Question: I have a little problem, my appliction always display my icon in the menu, home screen stc. My app is a wallpaper app, but in the wallpaper setting list always display a gray images without my icon. Where I can configure that?

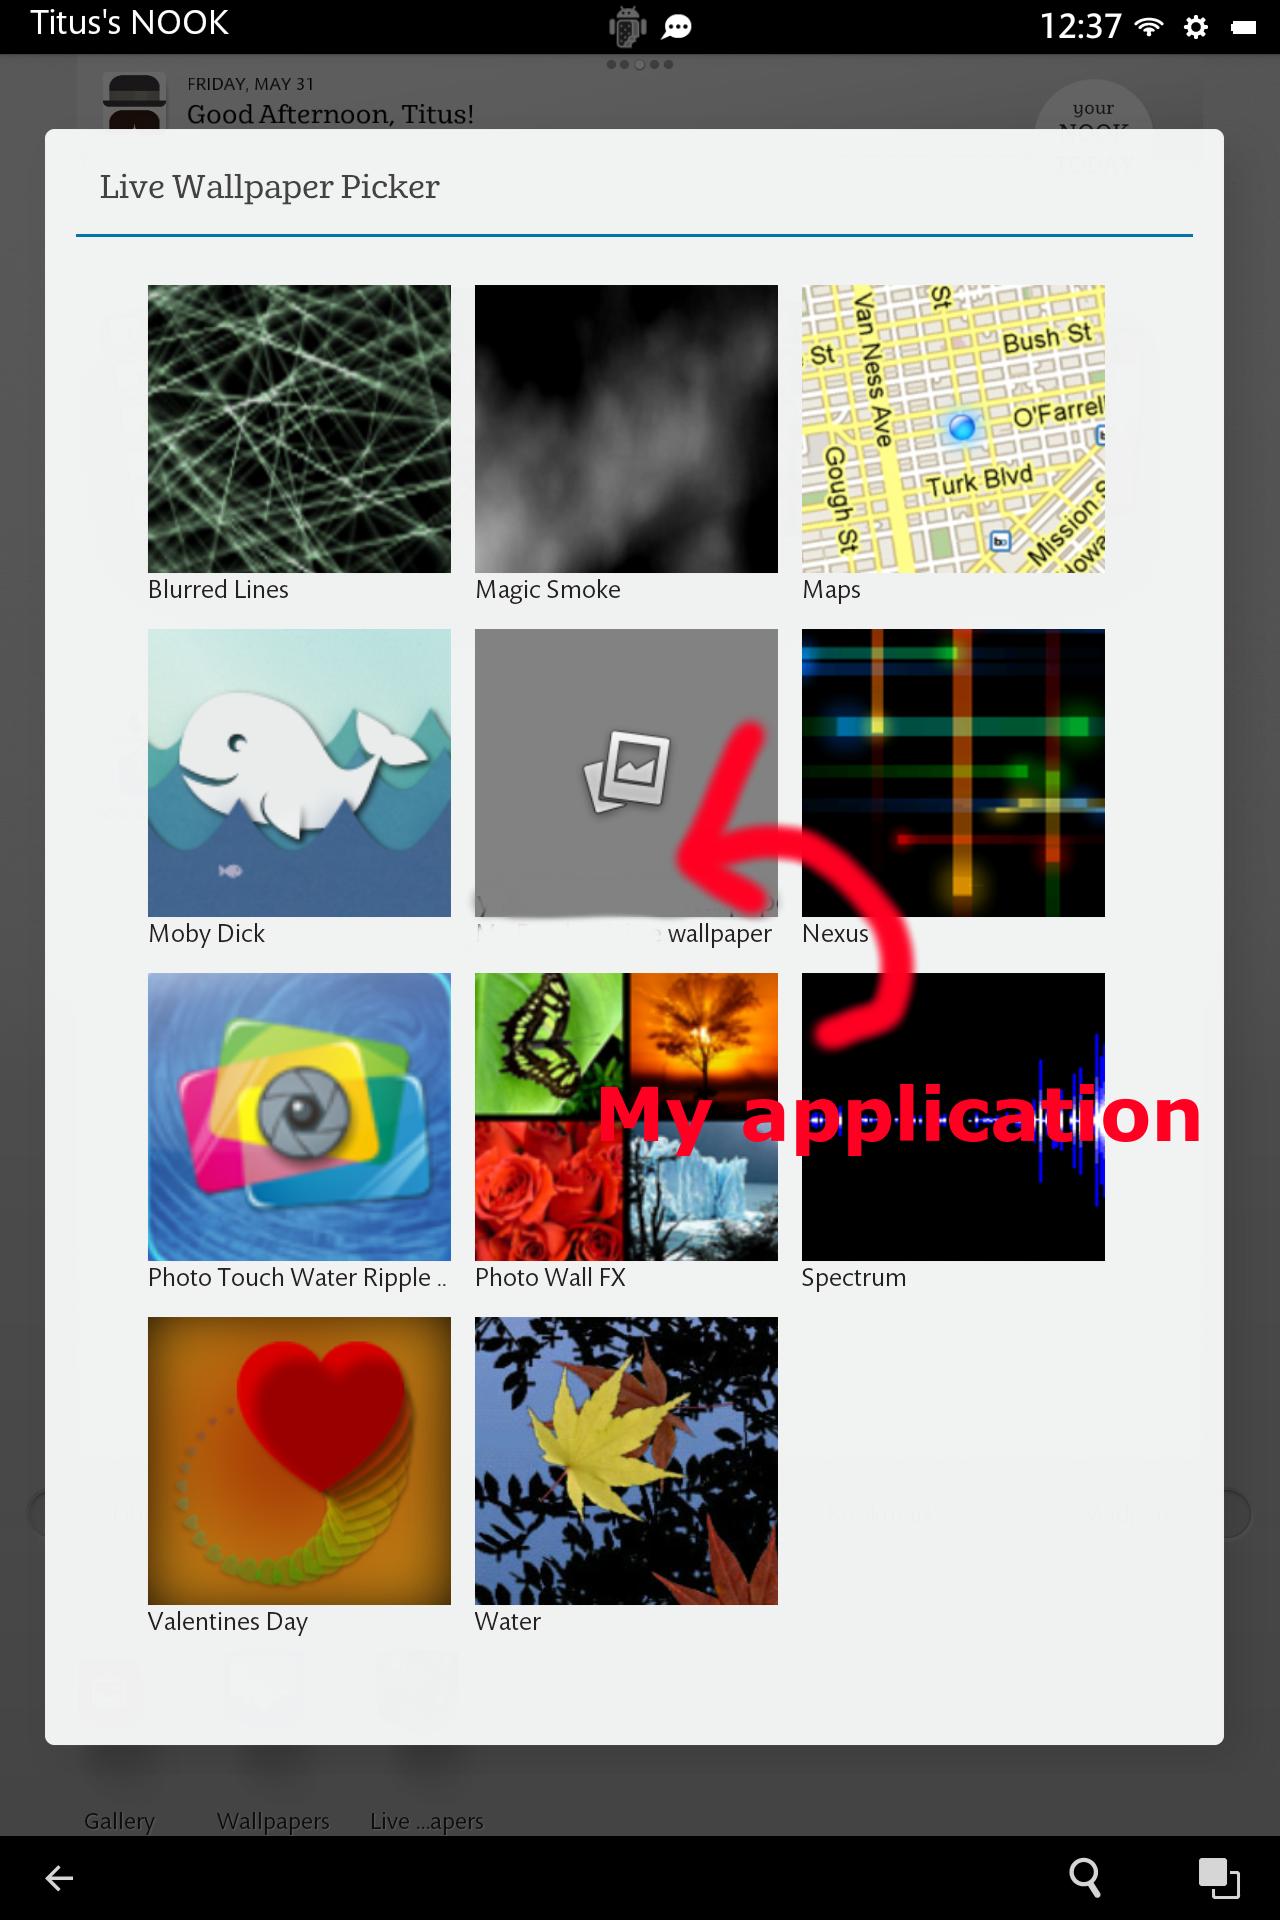
Answer: In AndroidManifest.xml find 'application' tag and add 'android:icon="@drawable/icon"' replacing 'icon' with id of your resource.
Something like this:
'''
<activity
android:name="com.cotv.MainActivity"
android:label="@string/app_name"
android:screenOrientation="landscape"
android:theme="@style/QTheme.PageIndicatorDefaults" >
<intent-filter>
<action android:name="android.intent.action.MAIN" />
<category android:name="android.intent.category.LAUNCHER" />
</intent-filter>
</activity>
'''